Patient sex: M
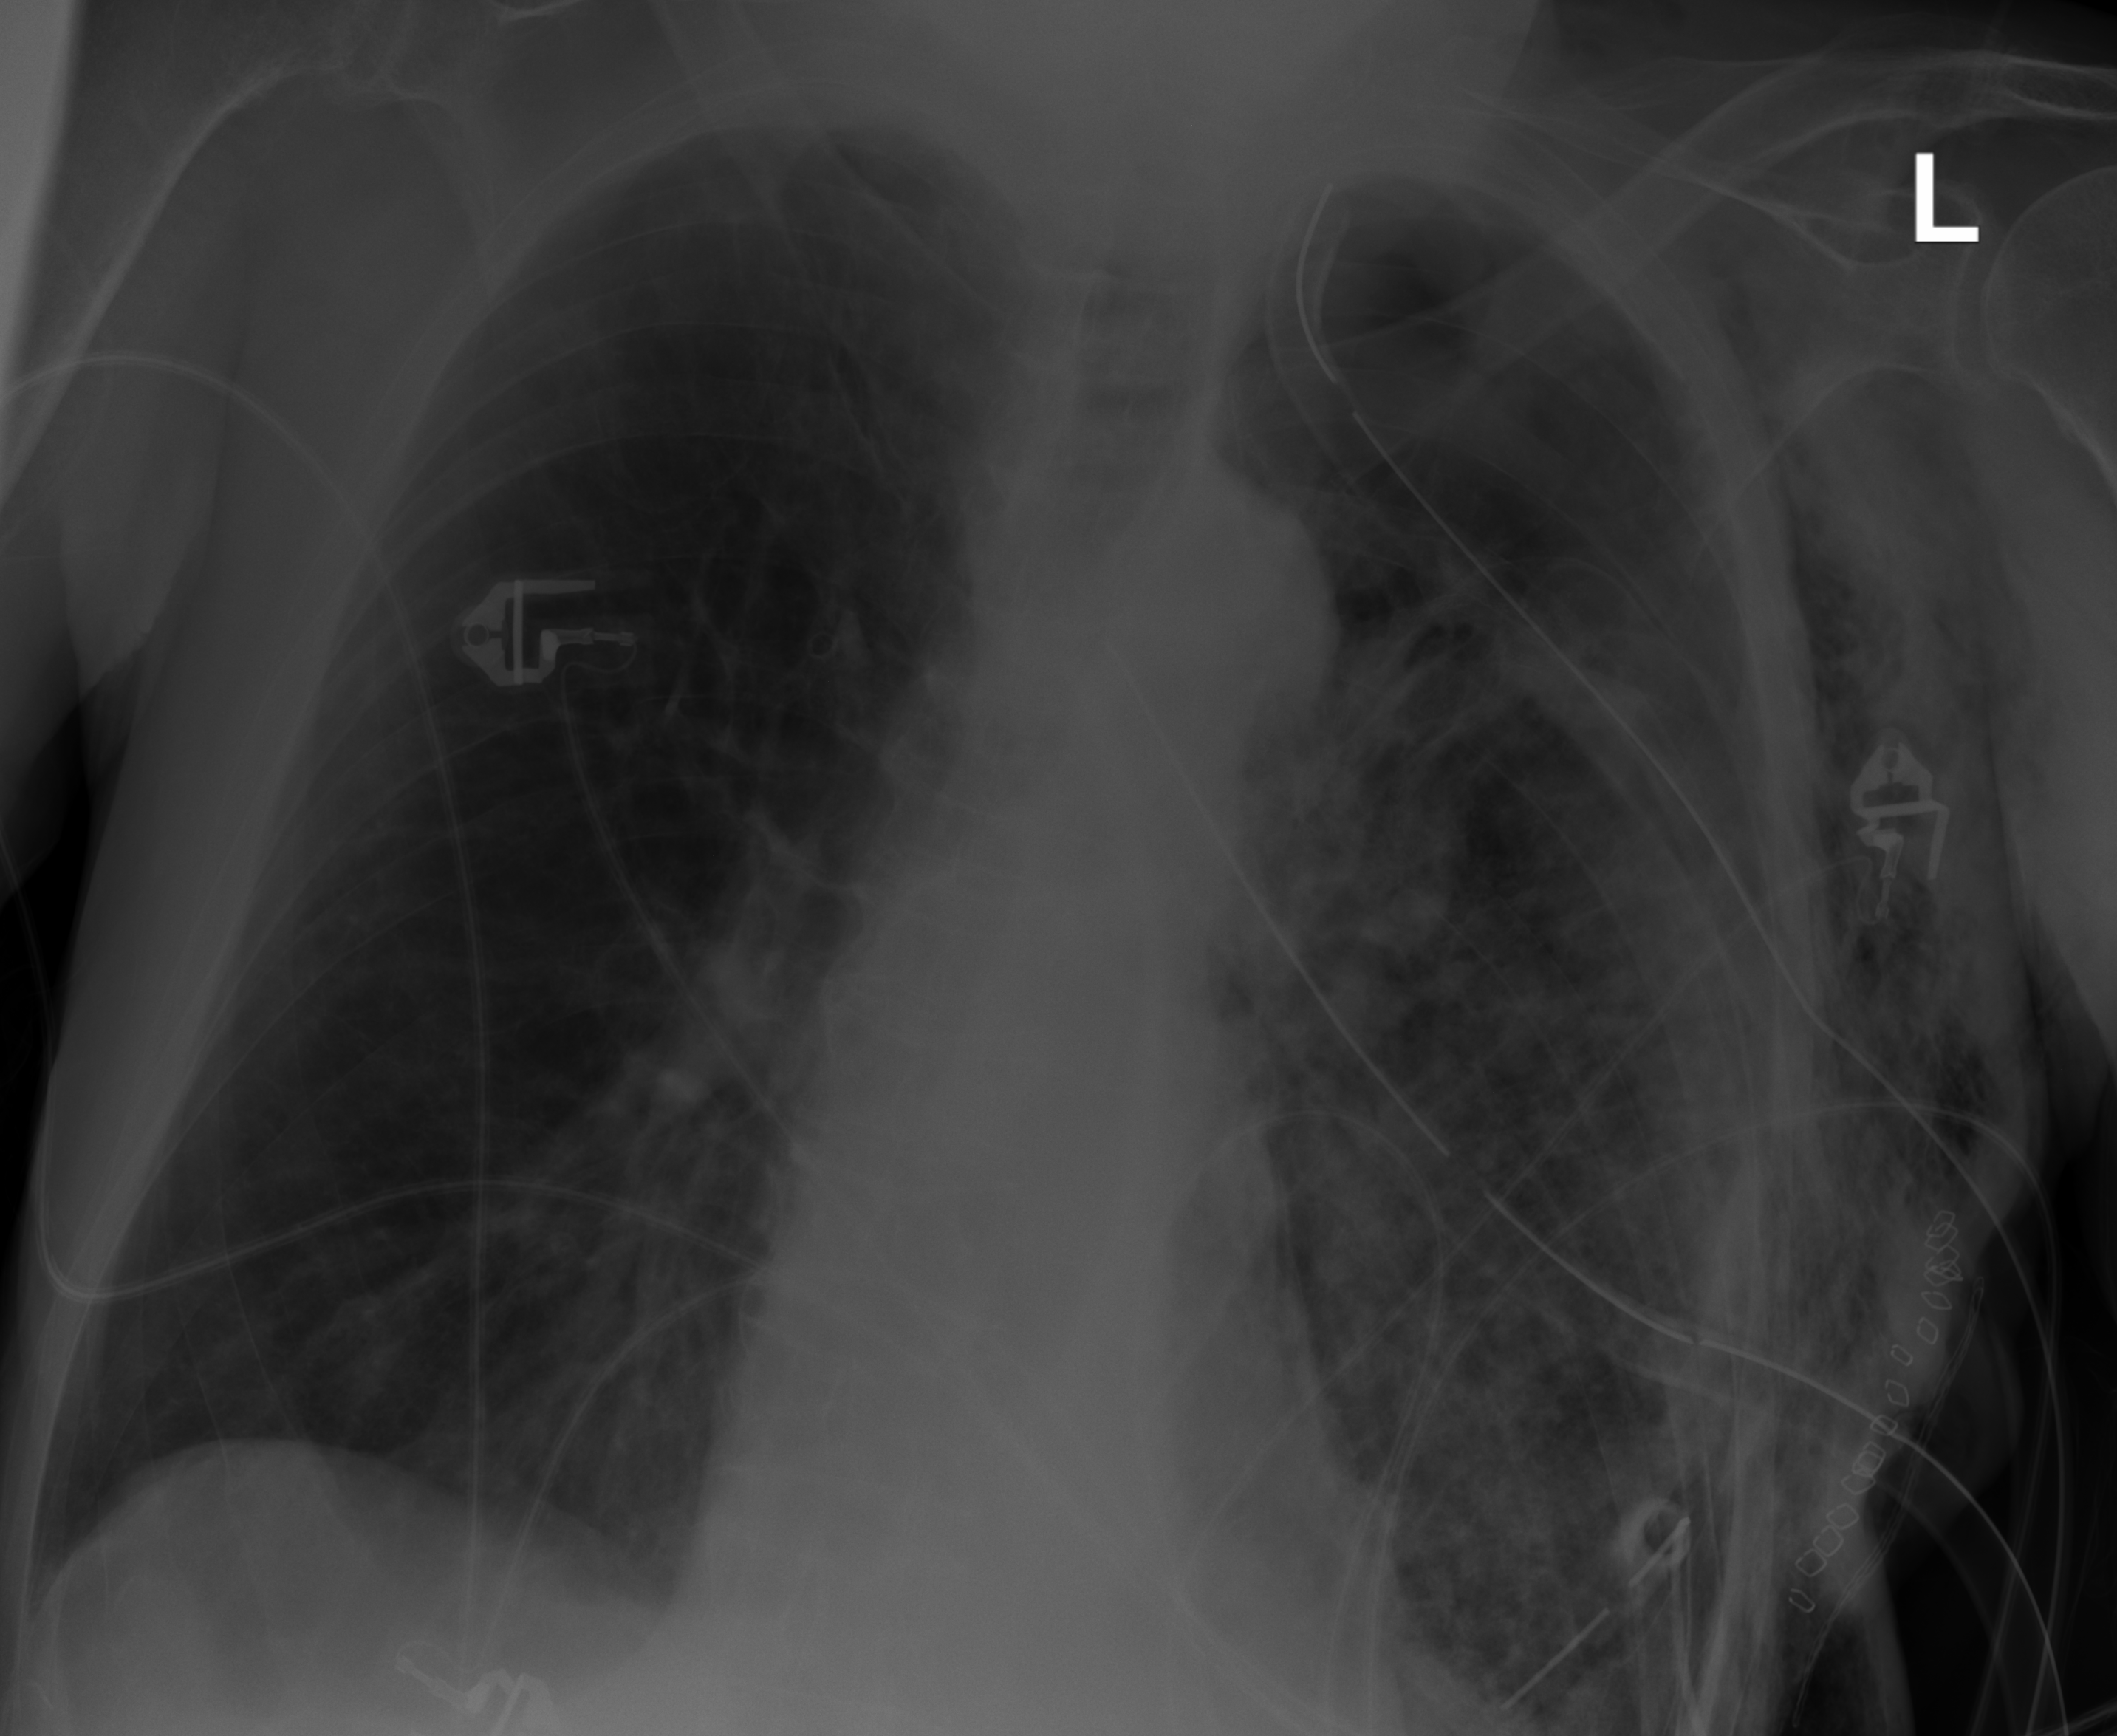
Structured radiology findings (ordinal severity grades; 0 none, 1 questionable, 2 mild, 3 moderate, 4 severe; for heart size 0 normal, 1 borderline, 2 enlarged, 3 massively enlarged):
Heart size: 0
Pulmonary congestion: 0
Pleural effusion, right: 0
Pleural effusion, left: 0
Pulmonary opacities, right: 0
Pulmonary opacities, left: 2
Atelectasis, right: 1
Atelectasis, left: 2